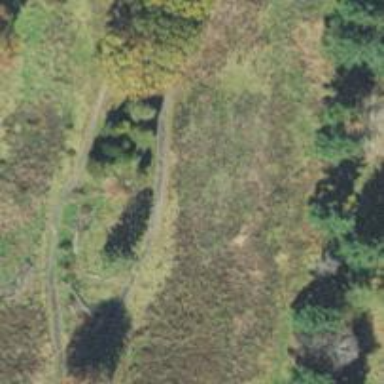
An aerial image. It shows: Path for both road and golf.